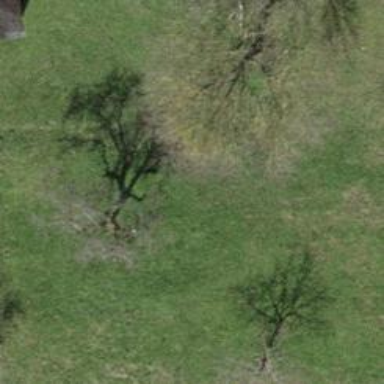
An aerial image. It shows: Orchard producing walnuts and apples.